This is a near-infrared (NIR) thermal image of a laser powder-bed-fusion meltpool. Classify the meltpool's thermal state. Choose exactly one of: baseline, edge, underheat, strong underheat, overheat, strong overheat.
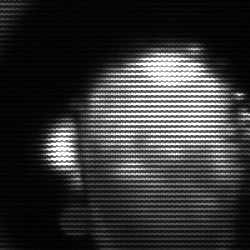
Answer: baseline